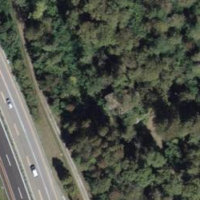
EUNIS habitat code: 57
Species observed at this site:
Orchis mascula